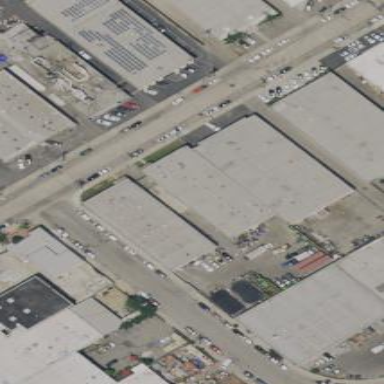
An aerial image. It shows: Industrial building.